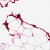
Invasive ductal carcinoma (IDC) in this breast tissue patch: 0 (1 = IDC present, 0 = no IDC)